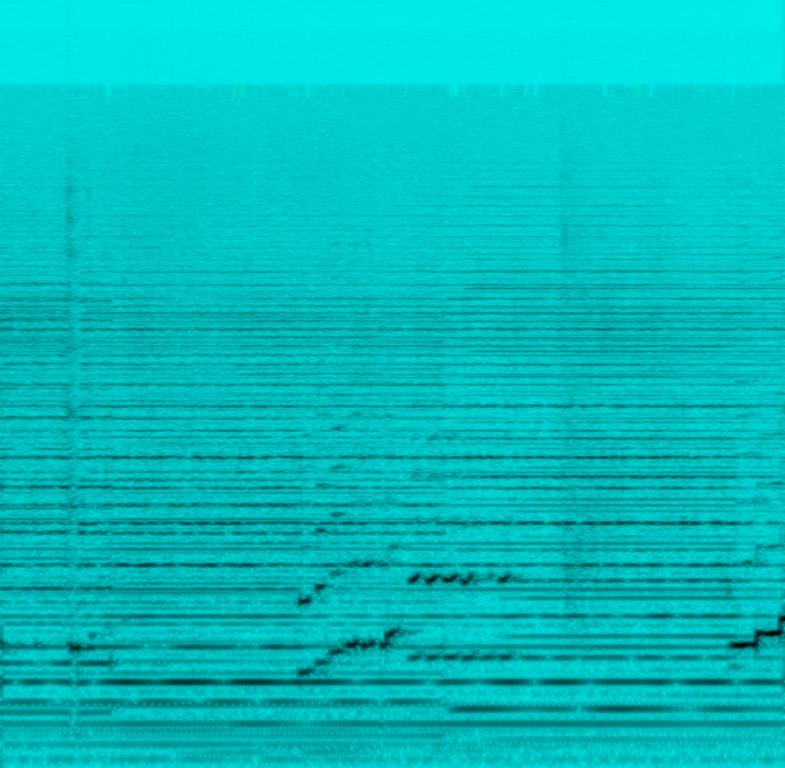
This is a live performance of a recital. A loud accordion is holding the melodic background as the clarinet performs a solo on top of it. There is also a now (Romanian pan flute) being played. A male voice starts speaking on the recording possibly retelling a story or a poem. There is a tragic atmosphere. This piece could be used in the soundtracks of drama movies or TV series with an Eastern European/Balkan setting.